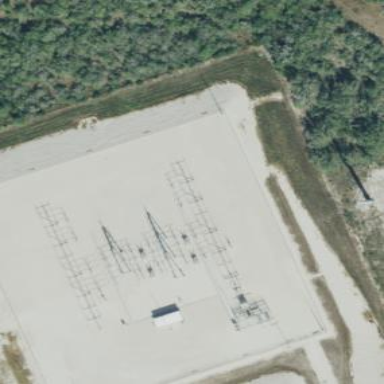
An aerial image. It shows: Distribution level power substation enclosed by fence.